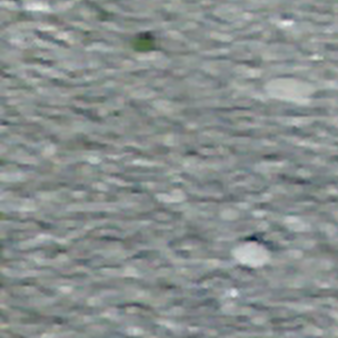
Label: other